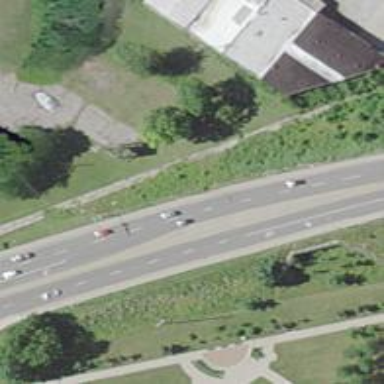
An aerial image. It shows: Primary highway with embankment.